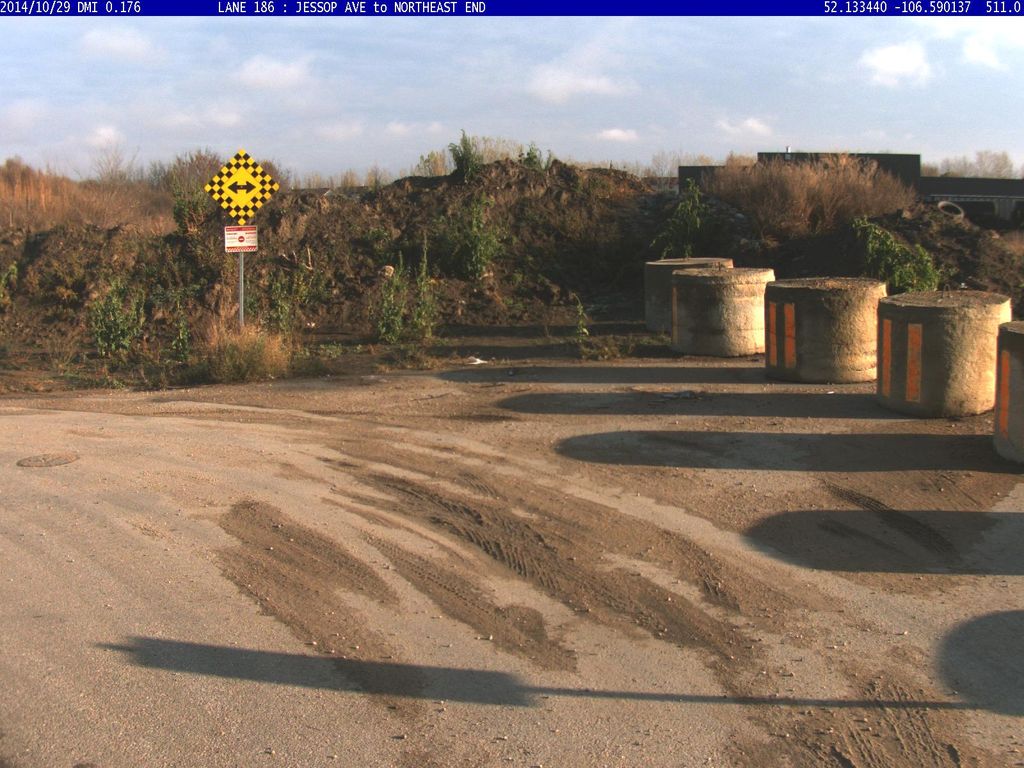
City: saskatoon